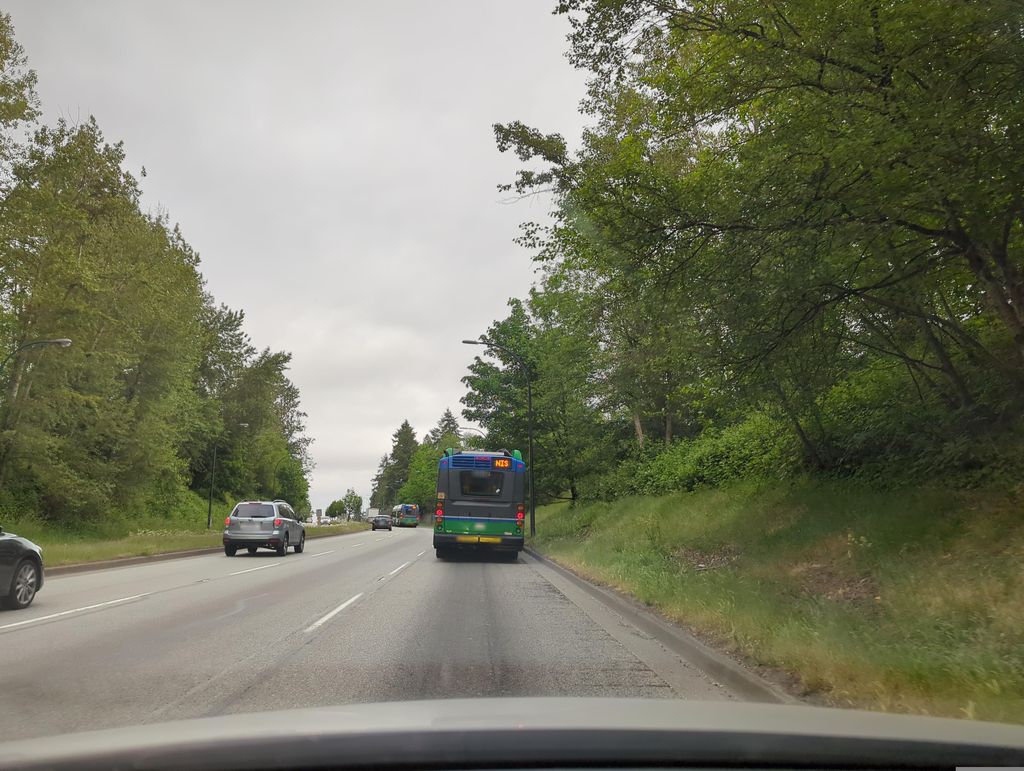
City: vancouver